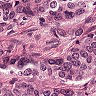
Metastatic tissue present: yes